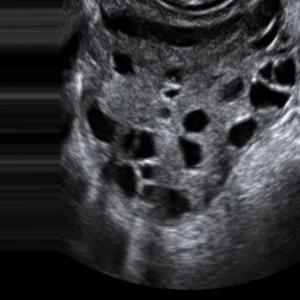
Label: infected